Fundus camera: zeiss
Shooting center: fovea
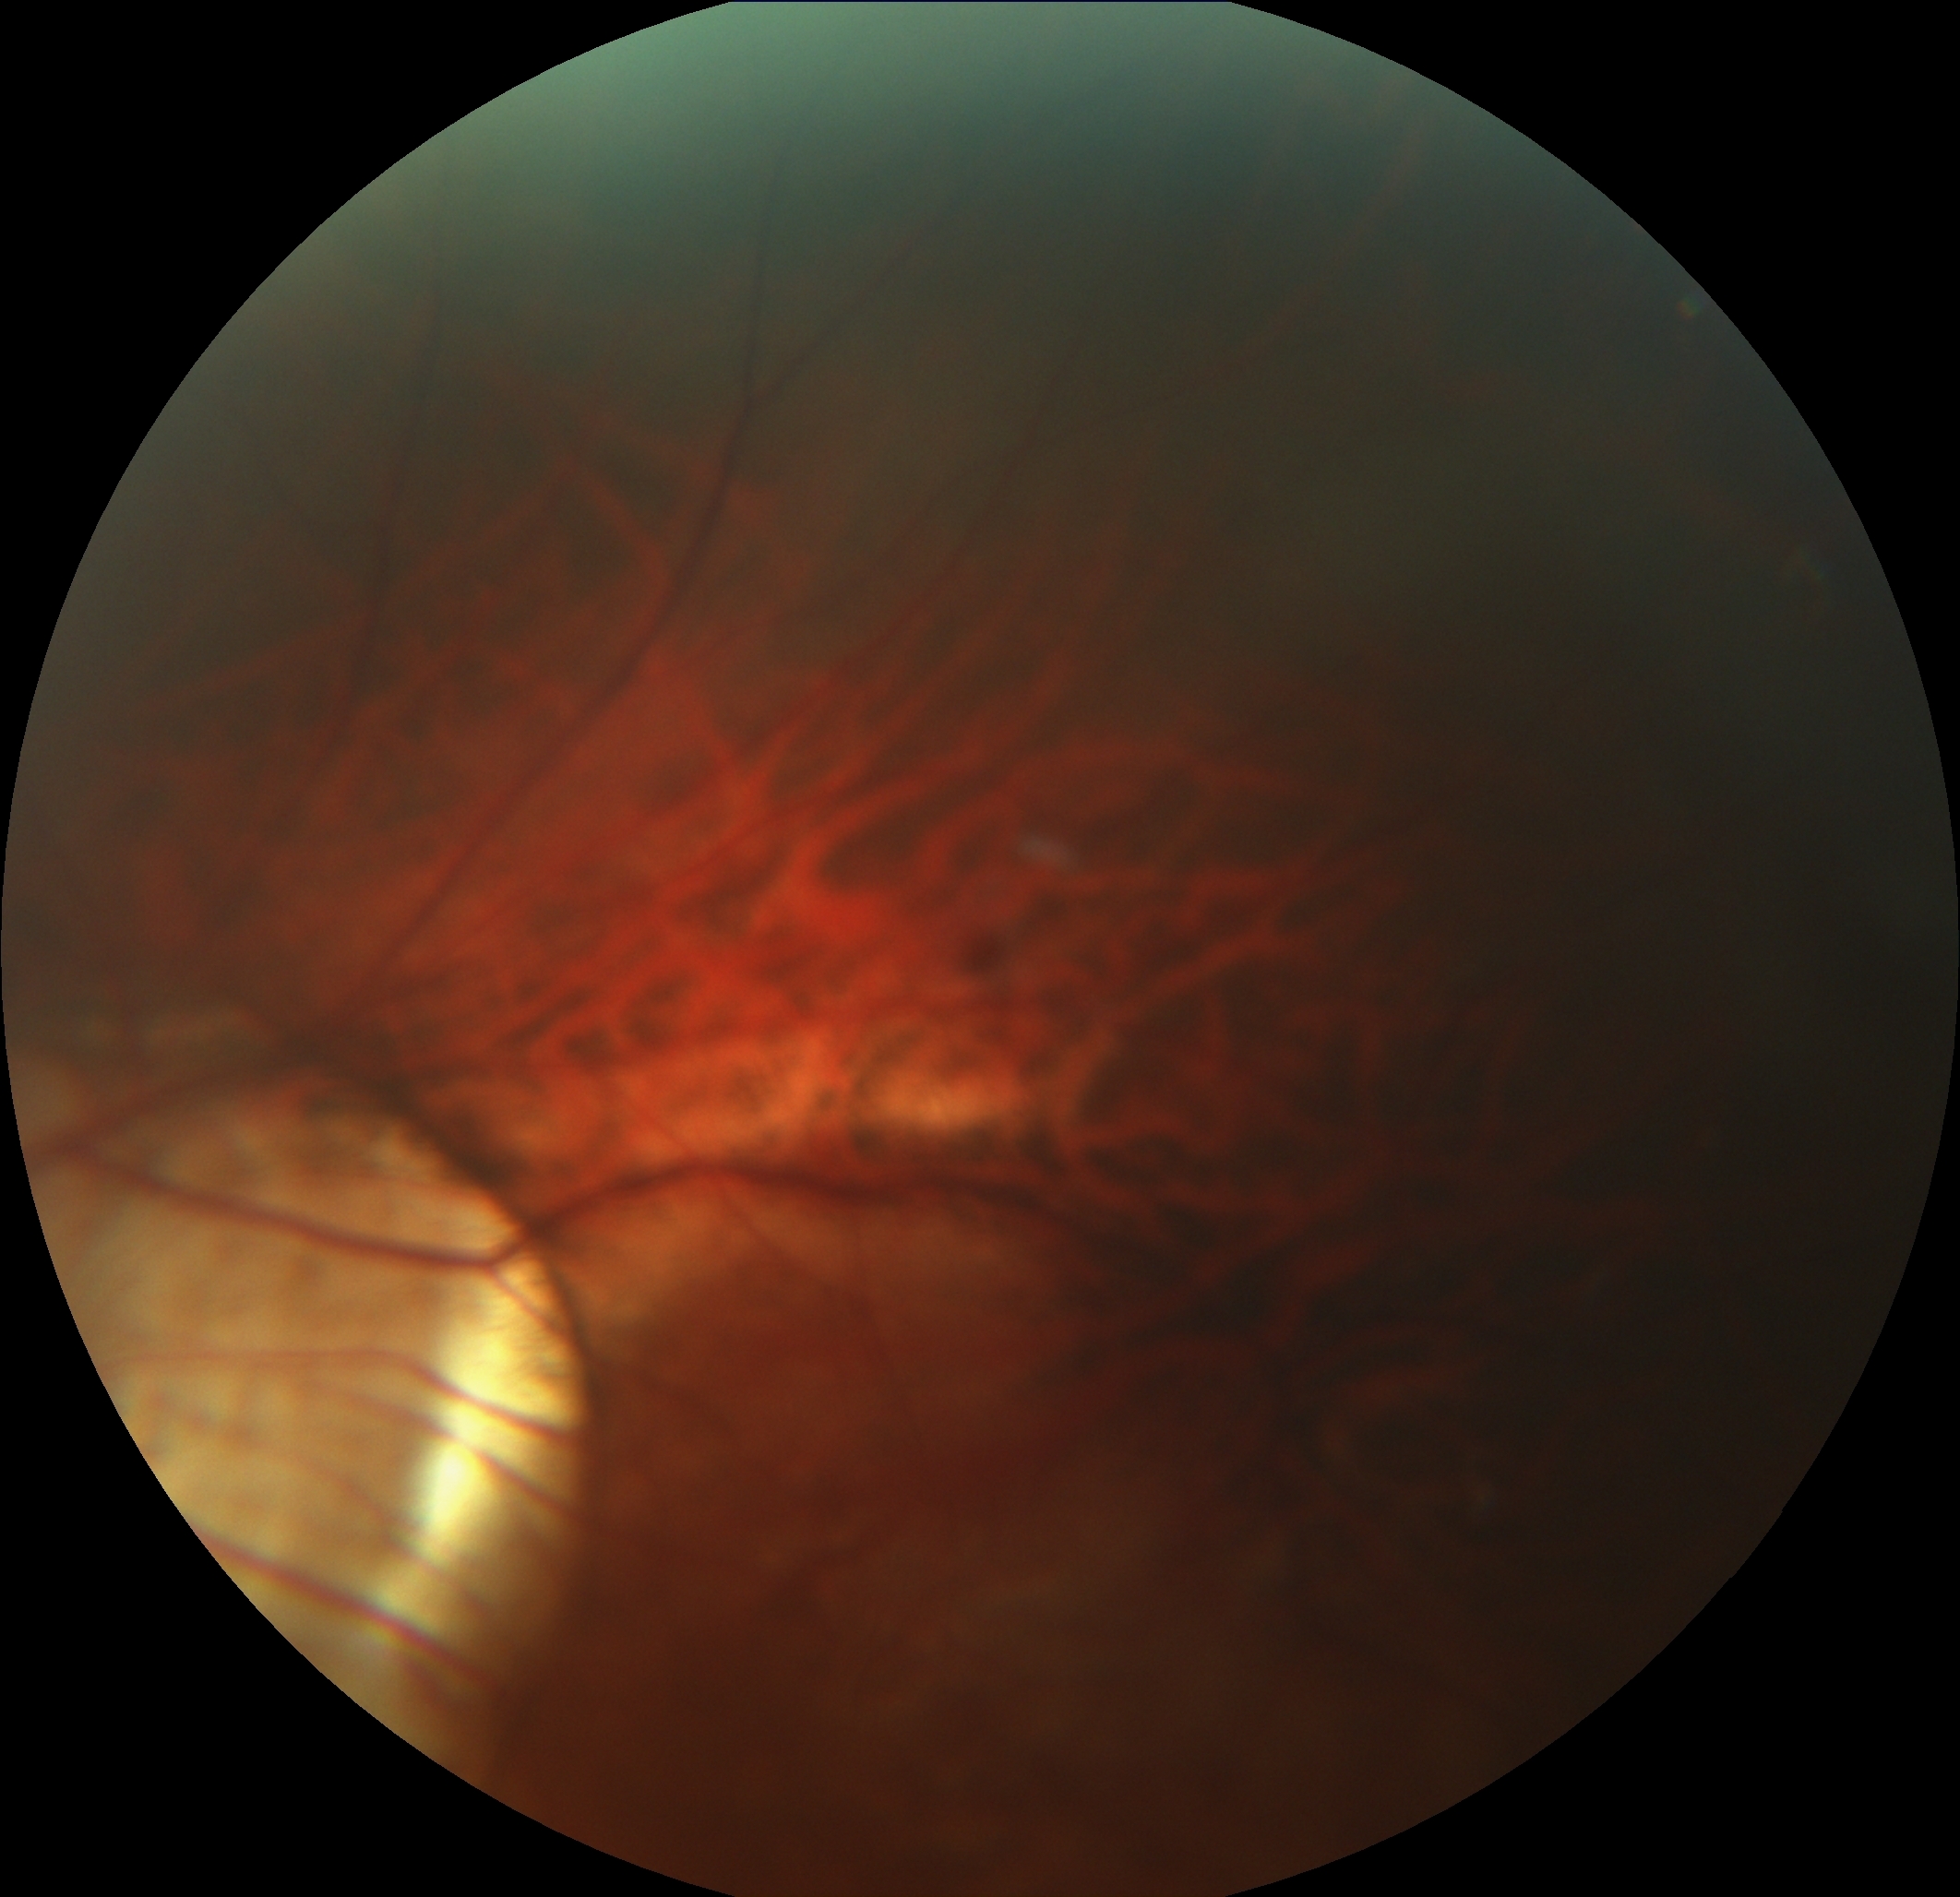
Pathologic myopia: yes
Patchy retinal atrophy: present
Retinal detachment: absent